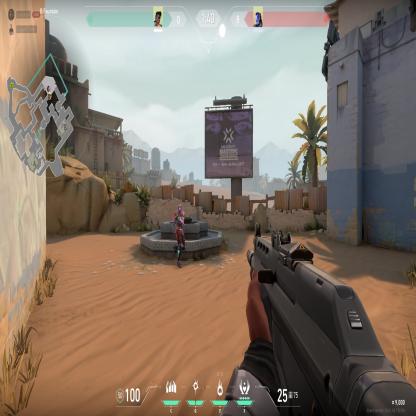
Label: enemy